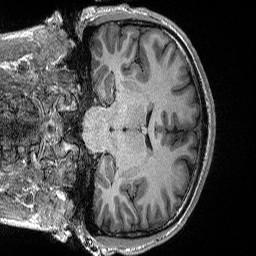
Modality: T1w
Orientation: coronal
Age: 18
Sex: male